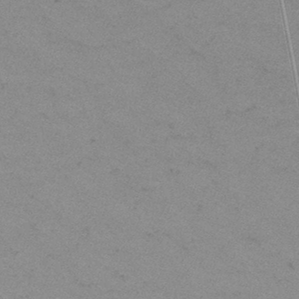
Label: frost